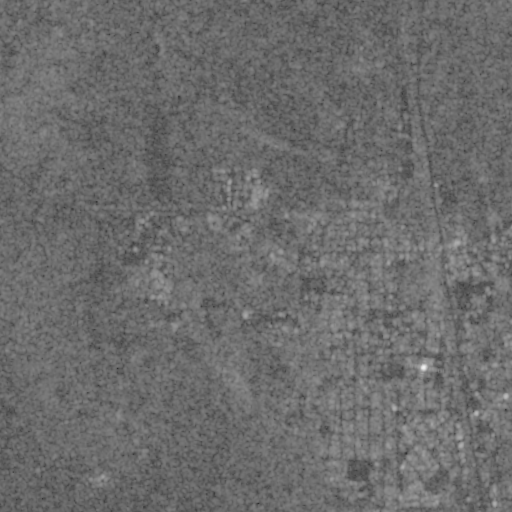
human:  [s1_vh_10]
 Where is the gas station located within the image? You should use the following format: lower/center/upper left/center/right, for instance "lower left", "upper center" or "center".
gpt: The gas station is located in the lower right of the image.
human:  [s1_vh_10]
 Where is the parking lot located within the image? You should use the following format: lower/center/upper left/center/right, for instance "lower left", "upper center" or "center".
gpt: The parking lot is located in the lower right of the image.
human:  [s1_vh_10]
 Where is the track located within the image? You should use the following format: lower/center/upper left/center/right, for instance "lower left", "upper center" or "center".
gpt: The track is located in the lower right of the image.
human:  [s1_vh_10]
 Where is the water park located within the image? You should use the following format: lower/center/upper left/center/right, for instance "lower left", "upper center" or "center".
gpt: The water park is located in the lower right of the image.
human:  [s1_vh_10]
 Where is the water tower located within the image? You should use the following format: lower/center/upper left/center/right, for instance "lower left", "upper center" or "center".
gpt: The water tower is located in the center right of the image.
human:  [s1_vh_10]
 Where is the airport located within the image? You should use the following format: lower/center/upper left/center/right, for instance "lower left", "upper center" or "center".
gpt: There is no airport in the image.

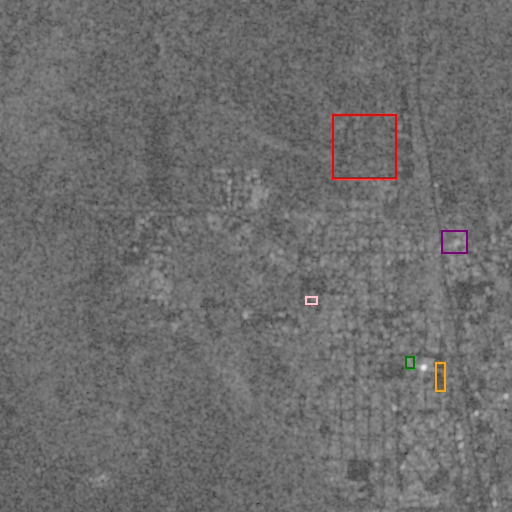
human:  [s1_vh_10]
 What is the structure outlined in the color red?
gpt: The structure outlined in red is a park.
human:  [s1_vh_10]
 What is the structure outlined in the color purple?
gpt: The structure outlined in purple is a parking lot.
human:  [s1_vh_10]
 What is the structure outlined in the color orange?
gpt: The structure outlined in orange is a track.
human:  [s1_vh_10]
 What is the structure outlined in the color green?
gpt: The structure outlined in green is a building.
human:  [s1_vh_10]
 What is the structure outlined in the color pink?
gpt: The structure outlined in pink is a building.
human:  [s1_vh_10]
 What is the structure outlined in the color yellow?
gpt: There is no yellow outline.